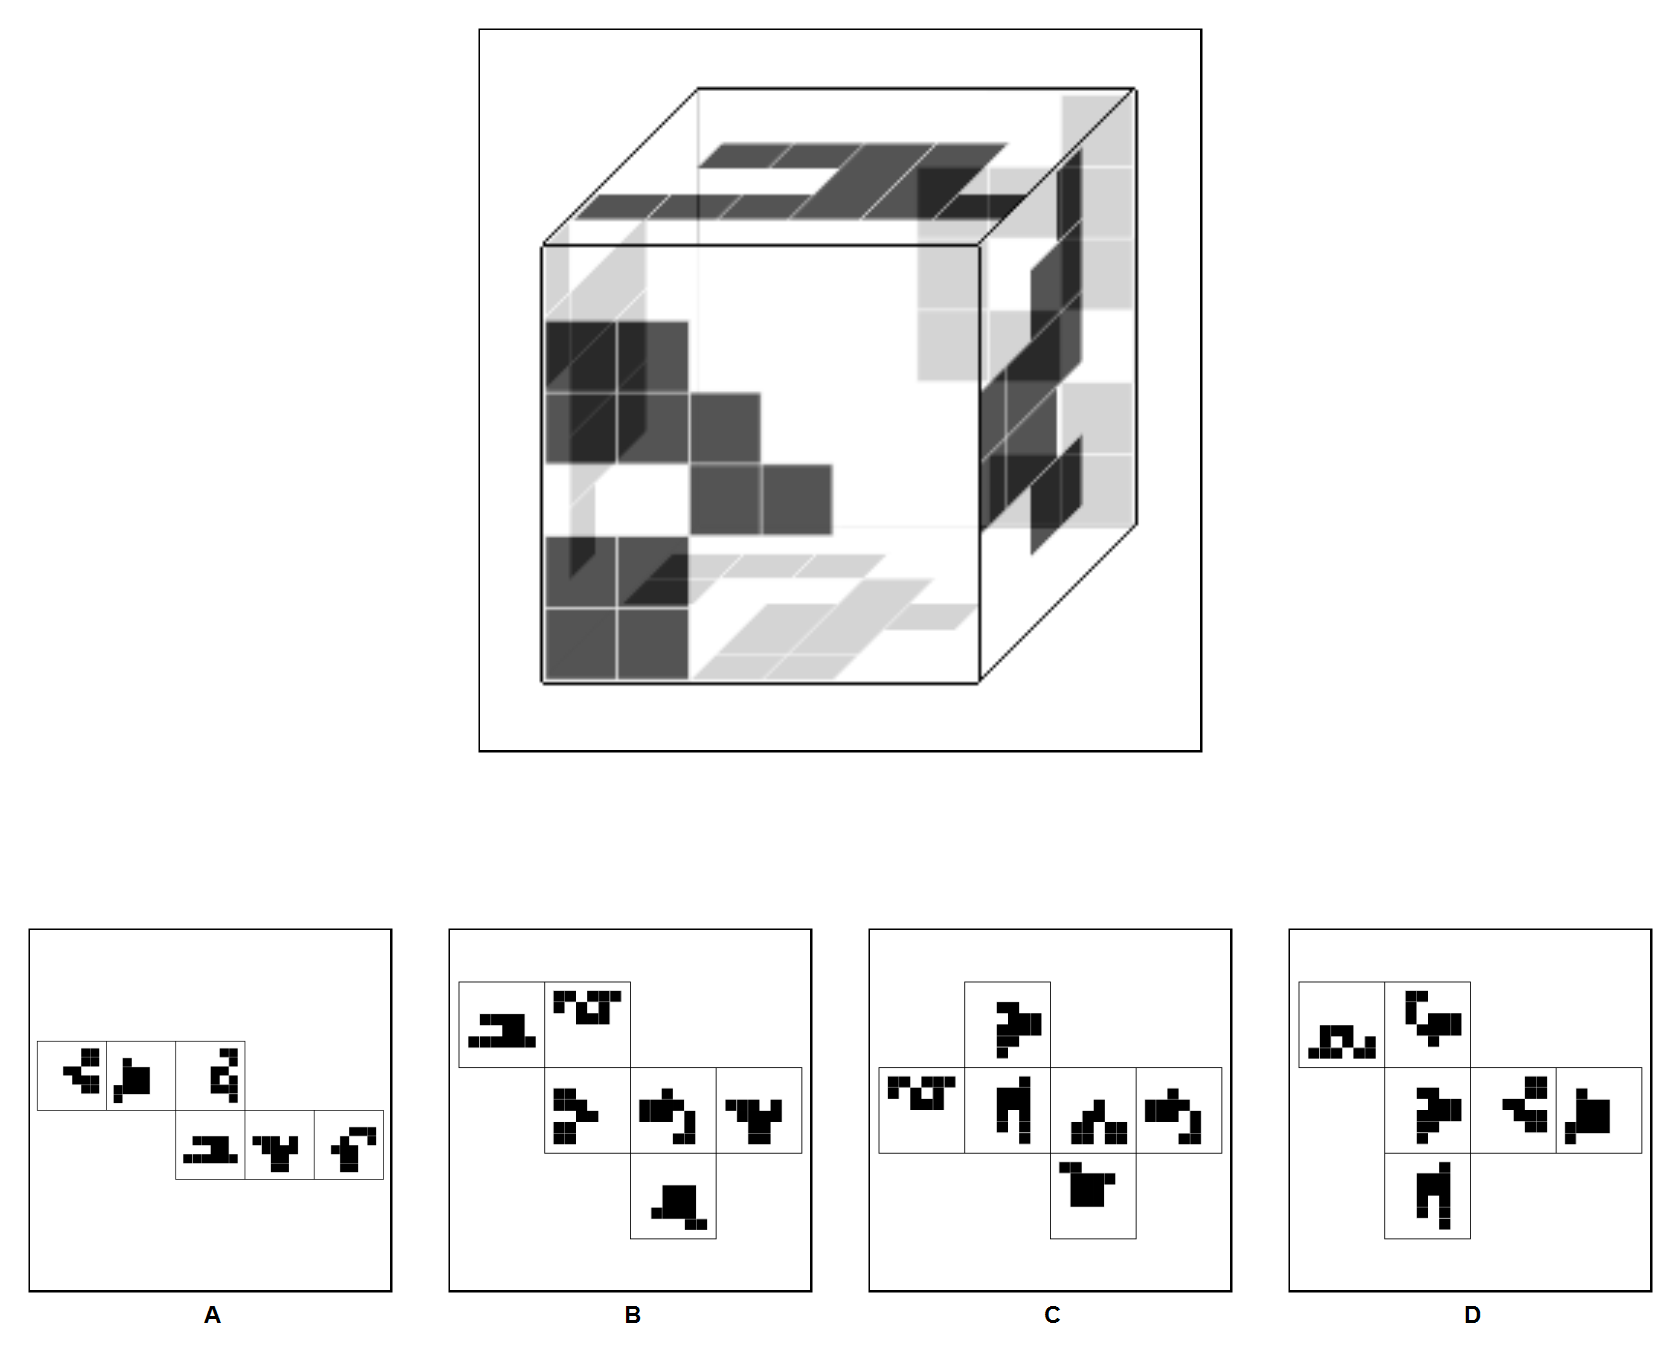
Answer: B